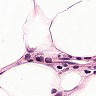
Metastatic tissue present: yes